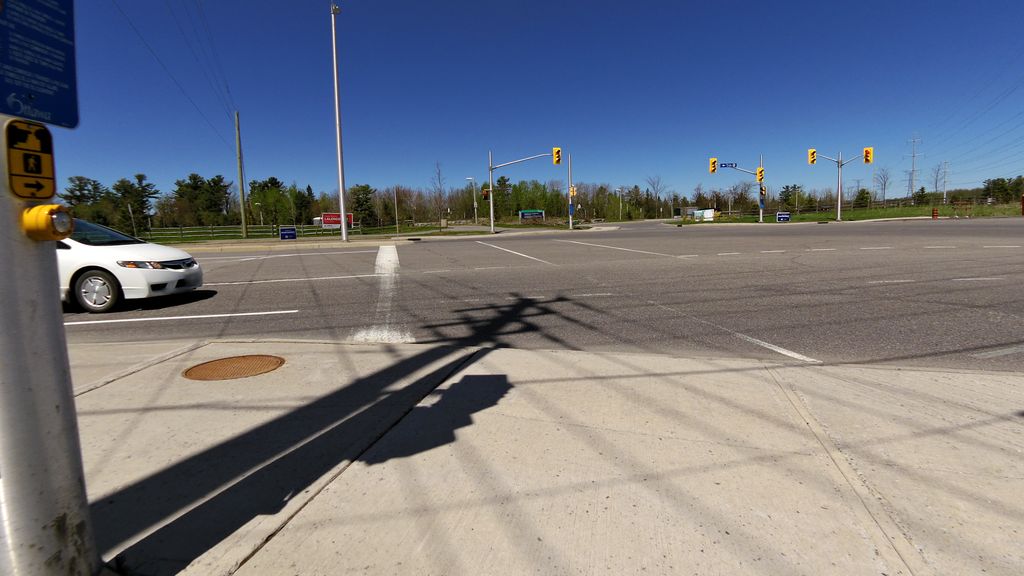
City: ottawa-gatineau